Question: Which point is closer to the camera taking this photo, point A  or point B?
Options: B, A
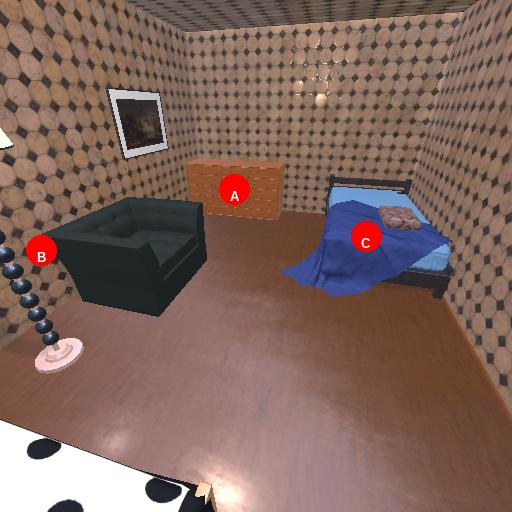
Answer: B